Question: I have the following table, where I need to update the [QuotaReached] column accordingly:
[SalesTable]

For SalesTable, I need to apply this rule (will write as pseudo code):
IF Staff_Id_Sales > 3000 AND QuotaReached for PREVIOUS [date] = 1 THEN 2.
QuotaReached = 2 for Staff_Id 5 in the last row, since:
a) there is > 3000 in sales on the last row's date.
b) The previous row for Staff_Id 5 had QuotaReached = 1. "Previous row" thus refers to the row with the most recent previous date (i.e the second last row containing the date 2002-25-04).
My thoughts/attempts: I believe I need to use the LAG() function, but when I try to throw a LAG() function in a CASE WHEN statement, it fails (since its a windowed function, which requires a select or order by clause).
I need to apply more business rules than this, so I believe it must be inside a CASE when statement like so:
'''
UPDATE SalesTable
SET QuotaReached = (CASE WHEN Staff_Id_Sales < 5000 AND ClosedSale = 0 THEN 0
WHEN Staff_Id_Sales > 5000 AND ClosedSale = 1 OR ClosedSale THEN 3
WHEN Staff_Id_Sales < 5000 AND ClosedSale = 1 THEN 1
WHEN [a bunch of other rules apply here]
WHEN Staff_Id_Sales > 3000 AND QuotaReached for PREVIOUS [date] = 1 THEN 2. <-- the ONLY business rule,
which I need help with applying inside this update statement.
'''
Is it possible to apply this in my UPDATE statement along with the other rules? If so, how? Other methods of updating the table with the needed rules are also appreciated.
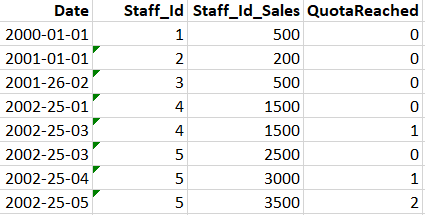
Answer: you can use cte :
'''
;with cte as (
SELECT
STAFF_ID -- or whatever the primary key is
, LAG(QuotaReached) OVER (partition by STAFF_ID ORDER by [date]) as Previous_QuotaReached
FROM SalesTable
)
UPDATE s
SET QuotaReached = CASE ...
WHEN Staff_Id_Sales > 3000 AND c.Previous_QuotaReached = 1 THEN 2
FROM SalesTable s
JOIN cte c
ON s.STAFF_ID = c.STAFF_ID
'''